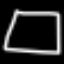
Label: square